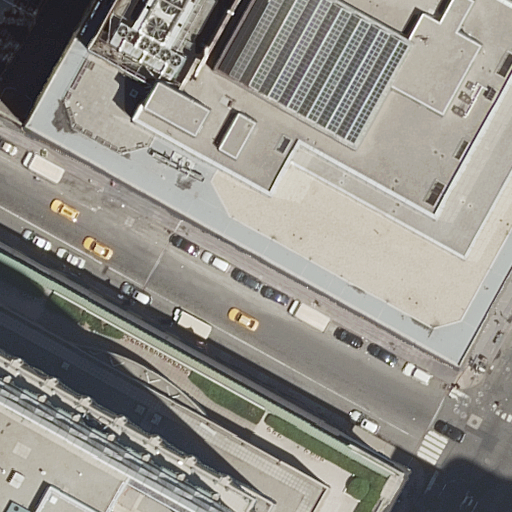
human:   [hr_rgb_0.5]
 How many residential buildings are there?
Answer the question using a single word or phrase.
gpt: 2

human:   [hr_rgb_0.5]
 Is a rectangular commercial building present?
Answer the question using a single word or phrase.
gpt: no

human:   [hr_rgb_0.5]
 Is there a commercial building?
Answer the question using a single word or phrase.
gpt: no

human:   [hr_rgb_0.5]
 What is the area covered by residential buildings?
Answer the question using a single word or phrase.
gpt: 900m2

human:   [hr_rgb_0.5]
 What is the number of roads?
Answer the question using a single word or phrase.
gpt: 4

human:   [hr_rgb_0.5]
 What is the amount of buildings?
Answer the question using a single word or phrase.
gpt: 3

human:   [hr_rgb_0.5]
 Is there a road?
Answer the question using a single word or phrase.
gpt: yes

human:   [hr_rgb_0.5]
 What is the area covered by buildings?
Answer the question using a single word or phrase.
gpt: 3308m2

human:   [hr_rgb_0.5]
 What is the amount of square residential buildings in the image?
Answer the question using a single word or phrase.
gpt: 0

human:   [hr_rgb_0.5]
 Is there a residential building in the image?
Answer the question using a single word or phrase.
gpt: yes

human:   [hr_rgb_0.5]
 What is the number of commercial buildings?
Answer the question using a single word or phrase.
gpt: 0

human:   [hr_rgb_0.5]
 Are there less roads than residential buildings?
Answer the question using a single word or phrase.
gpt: no

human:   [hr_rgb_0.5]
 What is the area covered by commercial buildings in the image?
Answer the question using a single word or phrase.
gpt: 0m2

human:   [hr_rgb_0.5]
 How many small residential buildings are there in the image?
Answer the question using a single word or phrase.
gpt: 0

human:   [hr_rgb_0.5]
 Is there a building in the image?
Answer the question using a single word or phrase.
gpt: yes

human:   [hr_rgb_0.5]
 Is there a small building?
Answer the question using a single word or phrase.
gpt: no

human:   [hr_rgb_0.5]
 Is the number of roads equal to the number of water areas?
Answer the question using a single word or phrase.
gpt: no

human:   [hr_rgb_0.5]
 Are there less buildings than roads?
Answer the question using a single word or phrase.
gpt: yes

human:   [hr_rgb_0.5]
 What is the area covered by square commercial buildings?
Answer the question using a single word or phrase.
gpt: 0m2

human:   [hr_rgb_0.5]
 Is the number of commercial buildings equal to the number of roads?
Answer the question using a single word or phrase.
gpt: no

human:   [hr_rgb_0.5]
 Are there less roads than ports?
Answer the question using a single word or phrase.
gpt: no

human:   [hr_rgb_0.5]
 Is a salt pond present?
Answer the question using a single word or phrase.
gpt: no

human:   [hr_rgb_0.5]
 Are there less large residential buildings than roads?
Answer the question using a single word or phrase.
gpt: yes

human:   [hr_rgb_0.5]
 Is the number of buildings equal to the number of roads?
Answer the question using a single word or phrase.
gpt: no

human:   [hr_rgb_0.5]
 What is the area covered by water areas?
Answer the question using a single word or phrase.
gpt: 0m2

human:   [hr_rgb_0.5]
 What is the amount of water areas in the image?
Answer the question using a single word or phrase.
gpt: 0

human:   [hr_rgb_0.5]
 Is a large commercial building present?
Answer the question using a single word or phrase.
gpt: no

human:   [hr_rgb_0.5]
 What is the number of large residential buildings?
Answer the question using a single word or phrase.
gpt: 1

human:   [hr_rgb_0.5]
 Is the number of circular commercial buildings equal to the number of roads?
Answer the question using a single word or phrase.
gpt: no

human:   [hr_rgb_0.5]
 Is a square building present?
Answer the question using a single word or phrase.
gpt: no

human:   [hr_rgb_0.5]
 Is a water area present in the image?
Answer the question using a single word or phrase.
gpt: no

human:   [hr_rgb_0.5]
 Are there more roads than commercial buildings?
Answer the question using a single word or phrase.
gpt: yes

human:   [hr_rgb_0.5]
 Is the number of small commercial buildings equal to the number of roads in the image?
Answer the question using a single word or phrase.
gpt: no

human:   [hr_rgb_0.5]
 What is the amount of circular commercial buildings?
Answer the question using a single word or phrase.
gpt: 0

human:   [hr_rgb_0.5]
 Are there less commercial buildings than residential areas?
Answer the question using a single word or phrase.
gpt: no

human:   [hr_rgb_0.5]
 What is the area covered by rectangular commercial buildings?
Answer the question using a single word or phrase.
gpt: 0m2

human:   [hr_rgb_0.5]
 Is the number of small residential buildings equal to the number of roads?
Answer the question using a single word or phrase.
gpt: no

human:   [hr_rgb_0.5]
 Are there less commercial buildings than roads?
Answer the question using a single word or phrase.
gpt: yes

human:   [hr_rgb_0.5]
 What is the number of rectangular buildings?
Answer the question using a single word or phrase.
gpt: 2

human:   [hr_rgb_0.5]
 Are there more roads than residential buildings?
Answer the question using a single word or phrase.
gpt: yes

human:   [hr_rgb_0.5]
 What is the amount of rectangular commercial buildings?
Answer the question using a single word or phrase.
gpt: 0

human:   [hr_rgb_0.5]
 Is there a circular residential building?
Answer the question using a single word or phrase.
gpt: no

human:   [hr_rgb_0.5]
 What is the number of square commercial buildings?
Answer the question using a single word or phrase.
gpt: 0

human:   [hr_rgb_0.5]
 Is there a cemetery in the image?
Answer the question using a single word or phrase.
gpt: no

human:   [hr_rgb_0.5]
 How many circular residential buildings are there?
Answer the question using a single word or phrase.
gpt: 0

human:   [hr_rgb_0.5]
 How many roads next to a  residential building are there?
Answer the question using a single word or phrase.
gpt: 4

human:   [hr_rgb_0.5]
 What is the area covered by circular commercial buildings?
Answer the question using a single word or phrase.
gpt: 0m2

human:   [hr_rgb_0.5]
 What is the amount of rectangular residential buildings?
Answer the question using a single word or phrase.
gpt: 1

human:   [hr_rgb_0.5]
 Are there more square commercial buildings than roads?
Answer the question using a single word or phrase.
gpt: no

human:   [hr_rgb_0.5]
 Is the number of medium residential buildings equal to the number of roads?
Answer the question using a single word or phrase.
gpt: no

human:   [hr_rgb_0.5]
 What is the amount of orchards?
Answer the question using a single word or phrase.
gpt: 0

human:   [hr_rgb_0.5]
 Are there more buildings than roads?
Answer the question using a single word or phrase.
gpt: no

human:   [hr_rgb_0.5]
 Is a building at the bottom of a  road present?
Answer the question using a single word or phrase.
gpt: no

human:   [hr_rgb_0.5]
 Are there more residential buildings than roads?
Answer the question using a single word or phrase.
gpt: no

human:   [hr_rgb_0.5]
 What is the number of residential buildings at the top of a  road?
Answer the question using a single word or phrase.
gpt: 2

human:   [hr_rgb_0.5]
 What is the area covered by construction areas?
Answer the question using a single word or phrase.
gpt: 0m2

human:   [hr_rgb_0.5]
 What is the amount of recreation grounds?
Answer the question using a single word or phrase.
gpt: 0

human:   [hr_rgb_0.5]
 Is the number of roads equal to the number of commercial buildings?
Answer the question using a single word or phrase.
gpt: no

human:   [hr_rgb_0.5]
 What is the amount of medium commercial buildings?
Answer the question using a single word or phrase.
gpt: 0

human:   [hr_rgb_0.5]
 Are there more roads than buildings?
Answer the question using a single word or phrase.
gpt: yes

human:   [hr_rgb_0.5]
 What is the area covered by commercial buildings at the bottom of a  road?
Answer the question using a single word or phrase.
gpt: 0m2

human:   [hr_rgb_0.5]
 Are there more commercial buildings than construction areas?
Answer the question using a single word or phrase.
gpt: no

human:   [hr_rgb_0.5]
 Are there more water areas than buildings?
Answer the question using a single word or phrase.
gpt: no

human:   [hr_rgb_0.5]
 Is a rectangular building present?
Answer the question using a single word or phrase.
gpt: yes